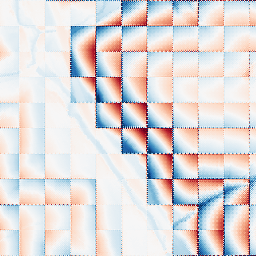
Category: wavelet
Decomposition family: wavelet_dwt
Decomposition parameters: wavelet: haar
level: 5
Upsampling method: regularized
Upsampling parameters: scale: 4
lambda_reg: 0.1
Upsampling scale: 4